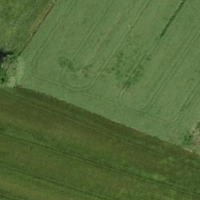
EUNIS habitat code: 52
Species observed at this site:
Capreolus capreolus